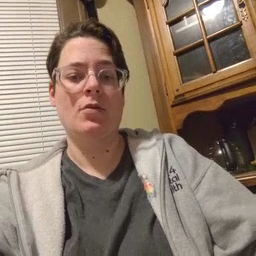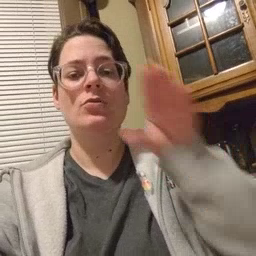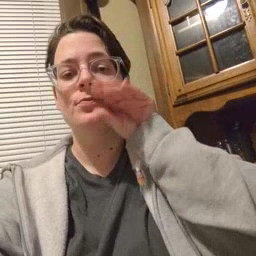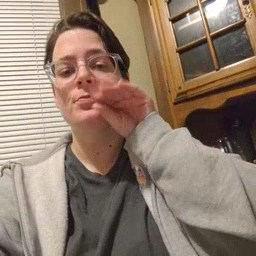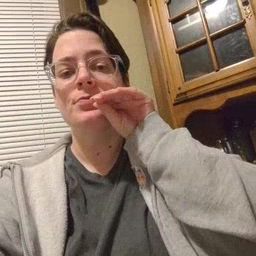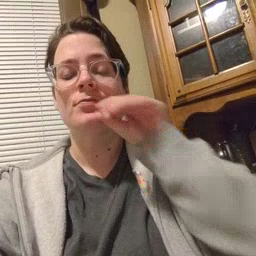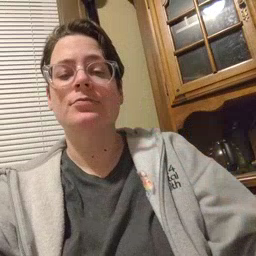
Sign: goose